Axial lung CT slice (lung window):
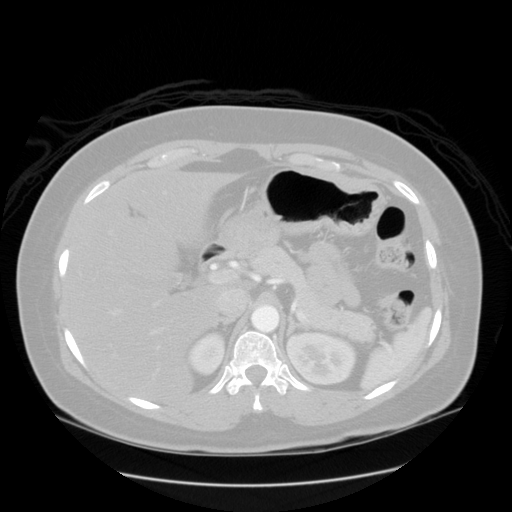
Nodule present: no